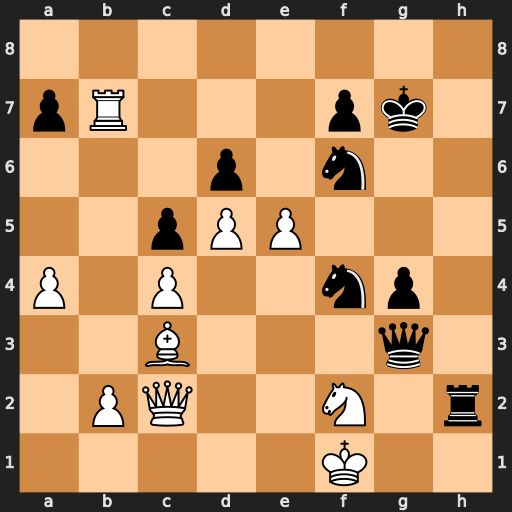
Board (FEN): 8/pR3pk1/3p1n2/2pPP3/P1P2np1/2B3q1/1PQ2N1r/5K2
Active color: w
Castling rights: -
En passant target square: -
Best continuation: exf6+ Kh6 Nxg4+ Qxg4 Qxh2+